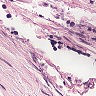
Metastatic tissue present: no